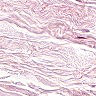
Metastatic tissue present: no